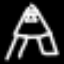
Label: The Eiffel Tower